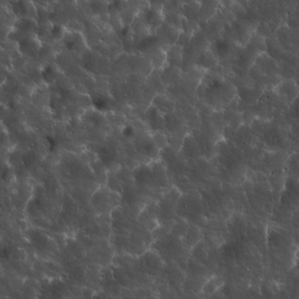
Label: non_frost